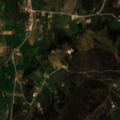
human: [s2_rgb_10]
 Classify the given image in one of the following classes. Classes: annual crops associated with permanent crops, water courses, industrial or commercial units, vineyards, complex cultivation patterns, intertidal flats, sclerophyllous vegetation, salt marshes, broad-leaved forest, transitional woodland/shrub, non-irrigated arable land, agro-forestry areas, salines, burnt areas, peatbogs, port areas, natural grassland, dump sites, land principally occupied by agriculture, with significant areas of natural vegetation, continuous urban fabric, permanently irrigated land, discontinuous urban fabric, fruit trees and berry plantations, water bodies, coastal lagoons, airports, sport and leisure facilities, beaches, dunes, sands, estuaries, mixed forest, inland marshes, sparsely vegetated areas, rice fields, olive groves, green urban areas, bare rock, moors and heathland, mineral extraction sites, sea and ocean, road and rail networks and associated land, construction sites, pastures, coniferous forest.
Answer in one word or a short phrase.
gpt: non-irrigated arable land, pastures, complex cultivation patterns, land principally occupied by agriculture, with significant areas of natural vegetation, sclerophyllous vegetation, transitional woodland/shrub